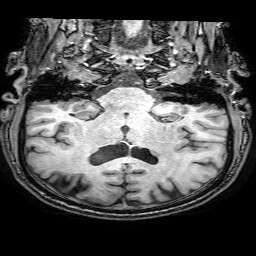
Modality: T1w
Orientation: sagittal
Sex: male
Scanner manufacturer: philips
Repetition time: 0.008155 s
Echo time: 0.00375 s